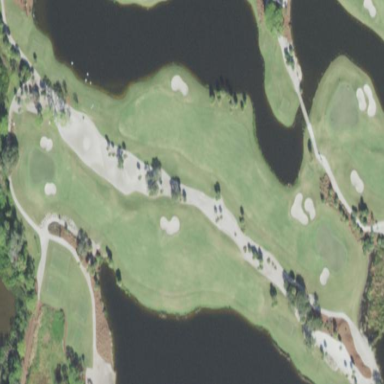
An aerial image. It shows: Rough area on grassy golf course.